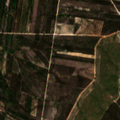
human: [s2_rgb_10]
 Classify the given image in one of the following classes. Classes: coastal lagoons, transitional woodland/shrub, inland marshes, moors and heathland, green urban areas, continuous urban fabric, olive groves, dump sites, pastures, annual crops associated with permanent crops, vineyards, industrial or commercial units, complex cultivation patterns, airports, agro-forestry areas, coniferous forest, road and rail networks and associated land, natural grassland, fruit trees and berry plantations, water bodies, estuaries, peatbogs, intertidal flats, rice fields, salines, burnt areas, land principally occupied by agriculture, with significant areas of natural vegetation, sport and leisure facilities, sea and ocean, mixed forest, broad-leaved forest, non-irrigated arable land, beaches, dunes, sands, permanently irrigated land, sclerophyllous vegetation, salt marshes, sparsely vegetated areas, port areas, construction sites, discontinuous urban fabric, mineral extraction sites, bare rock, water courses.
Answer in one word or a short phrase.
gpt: broad-leaved forest, mixed forest, transitional woodland/shrub